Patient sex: M
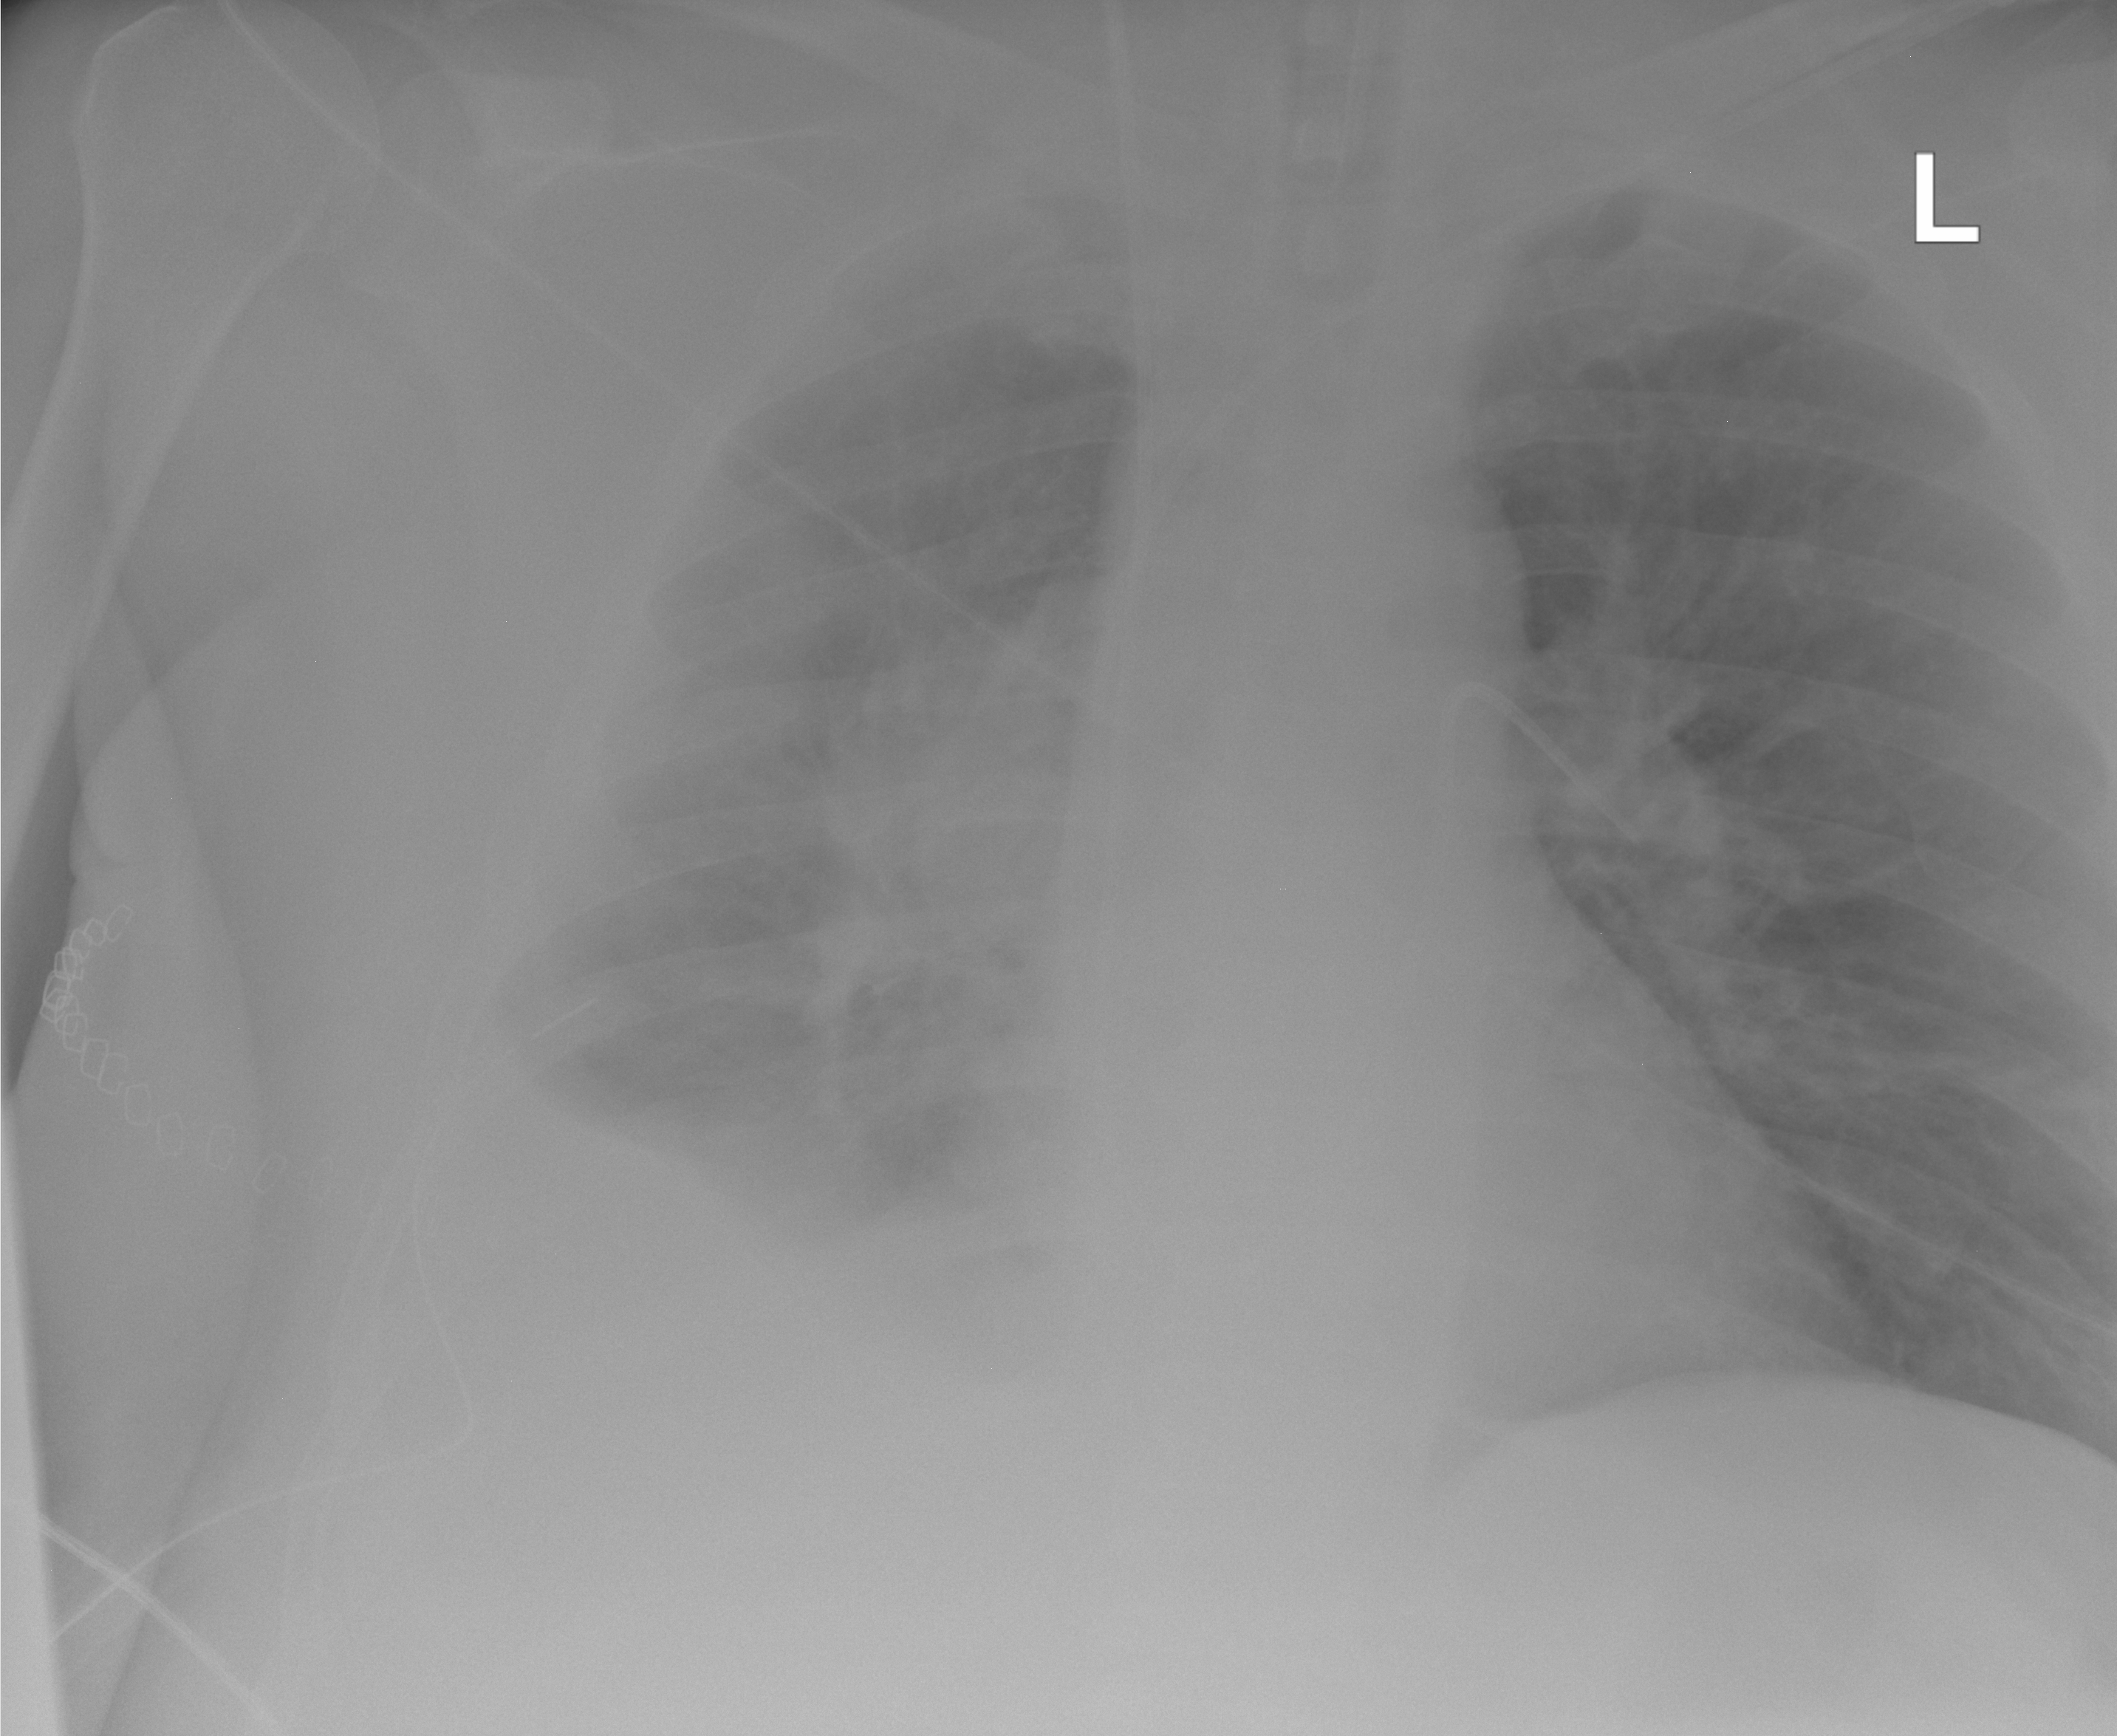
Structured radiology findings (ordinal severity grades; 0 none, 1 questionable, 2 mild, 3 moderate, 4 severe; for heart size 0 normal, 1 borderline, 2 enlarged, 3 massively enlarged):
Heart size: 2
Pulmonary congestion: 2
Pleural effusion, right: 2
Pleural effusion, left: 0
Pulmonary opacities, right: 2
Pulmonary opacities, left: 0
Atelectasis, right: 2
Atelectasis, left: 0